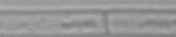
Label: Dactyliosolen_blavyanus